Question: I have finally got my python program outputting what I want into each cell of row 1 of a csv, however weird tabbing or spacing occurs after each item
Here is the segment of code in question:
'''
def createvars(filename, count, varlist): # Appends each suffix to each variable
varsuffix = list()
newvarlist = list()
iterations = 0
os.system('cls')
print 'Variable Creation
-----------------'
print 'Selected file: ', filename + '
'
try:
iterations = input('How many iterations of the variables do you need?: ')
except NameError:
print 'Please enter an interger value greater than 0'
os.system('pause')
createvars(filename, count, varlist)
for i in range(iterations):
varsuffix.append(raw_input('Variable Suffix ' + str(i+1) + ': '))
newvarlist = ['{}_{}'.format(a, b) for b in varsuffix for a in varlist]
writecsv(filename, newvarlist)
def writecsv(filename, newvarlist): # Writes to selected CSV file
with open(filename+'_output.csv', 'wb') as writefile:
if writefile.closed:
print 'ERROR: Failed to open file'
os.system('pause')
menu(0)
contentsWrite = csv.writer(writefile, dialect='excel', delimiter=' ')
contentsWrite.writerows(newvarlist)
writefile.close
print 'File saved as: ' + filename + '_output.csv'
'''
Here is what I mean about weird spacing in the output file:

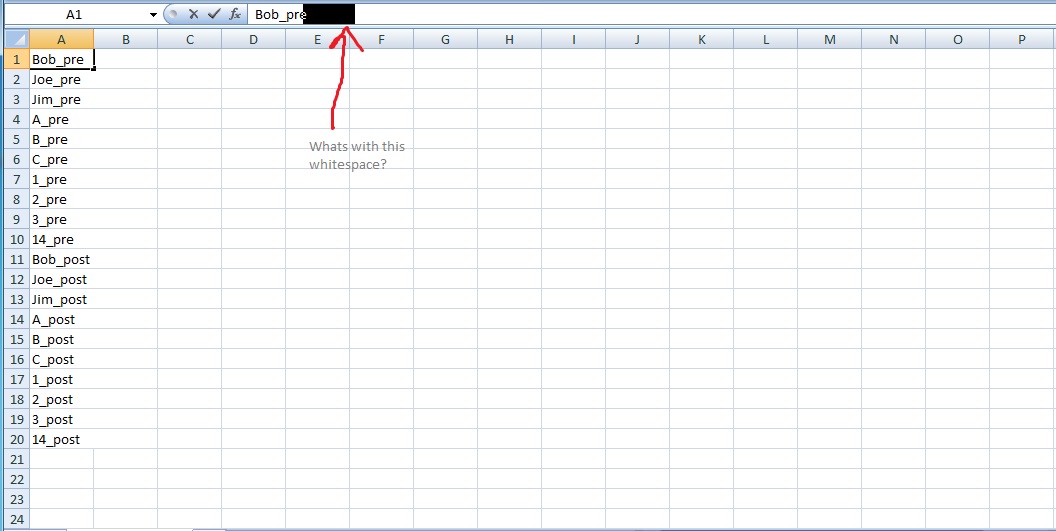
Answer: You are setting the delimiter to be a double space:
'''
contentsWrite = csv.writer(writefile, dialect='excel', delimiter=' ')
'''
For Excel, don't set the delimiter, or use the <URL> if you require tabs instead of commas.
You also should not use 'writer.writerows()' with a flat list; each is written as an individual column. At best, if you wanted each element in 'newvarlist' to be a separate row, produce separate lists for each row with just the one column:
'''
contentsWrite.writerows([col] for col in newvarlist)
'''